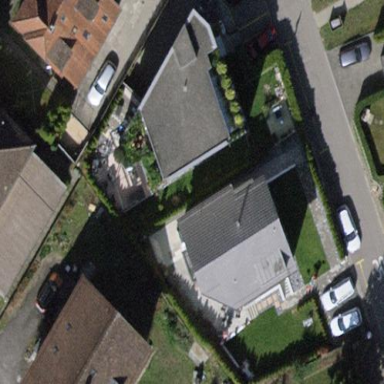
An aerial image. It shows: Building with tiled roof.